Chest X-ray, AP view. Patient: 55 years old, sex F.
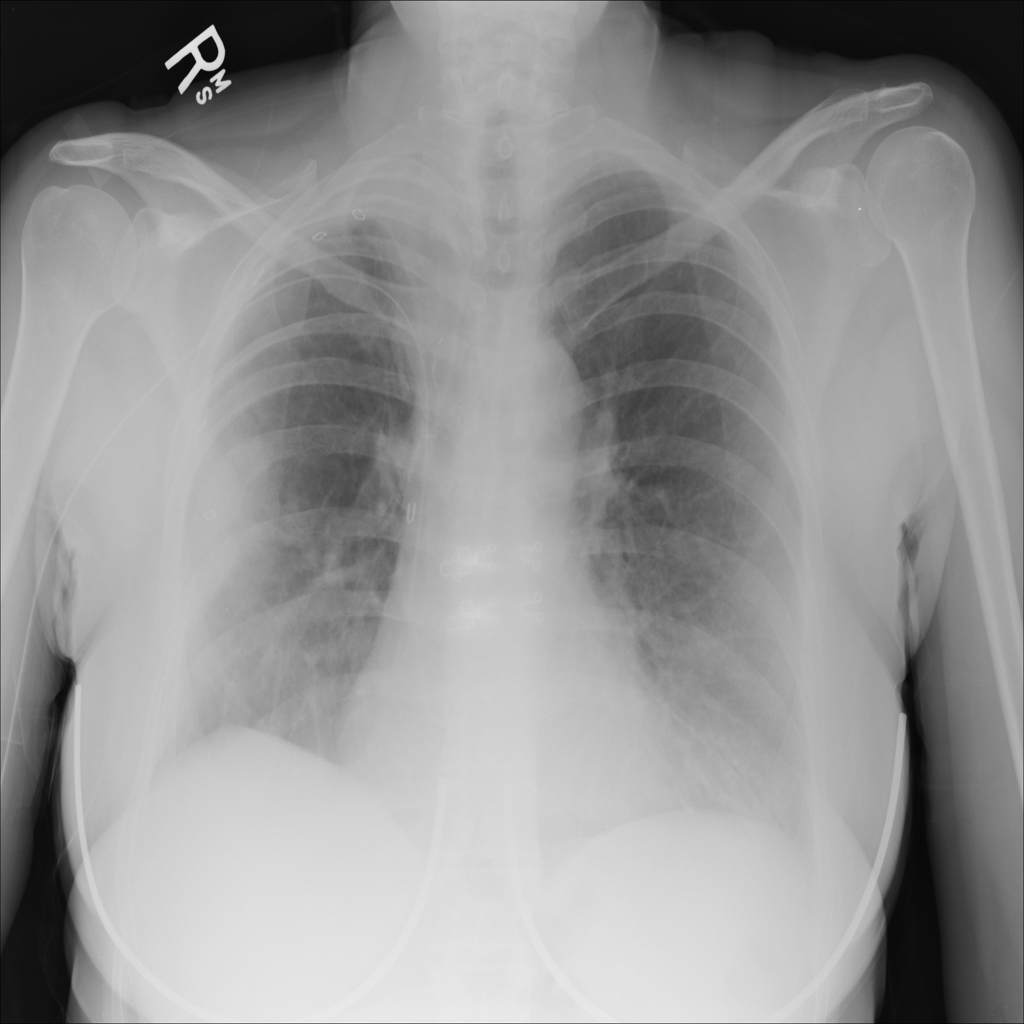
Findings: Mass, Pleural_Thickening